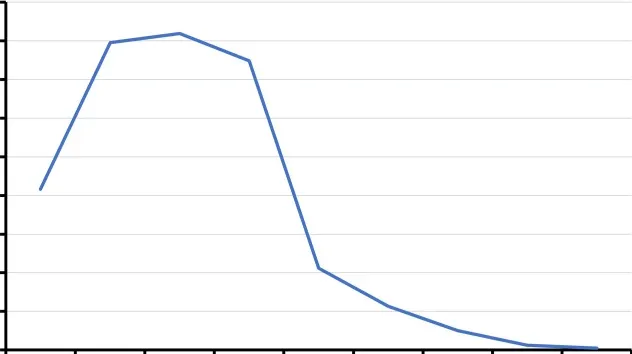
Change in creatine kinase (CK) level over the hospitalization period.
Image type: chart (chart)